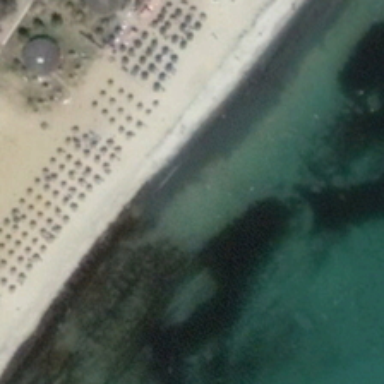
Sea water in the wind set off layers of white spray .